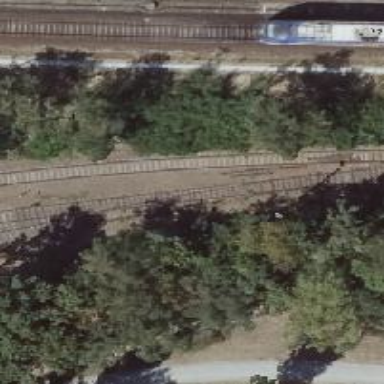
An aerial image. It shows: Railway switch with the turnout side on the left.